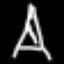
Label: The Eiffel Tower